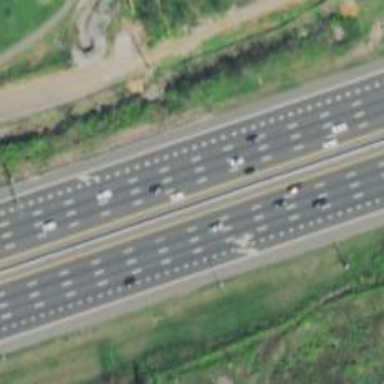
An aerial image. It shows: Motorway junction.